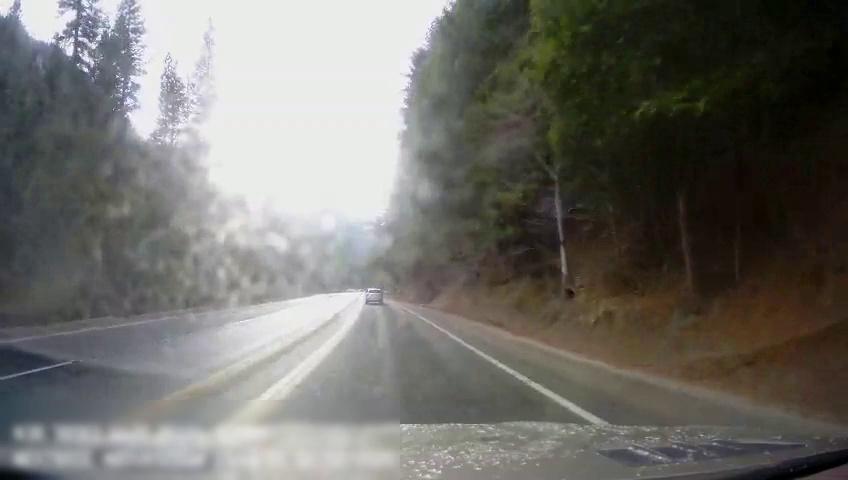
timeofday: Day
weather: Sunny
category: Drivable Space
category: Vehicles | SUV
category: Lanes | Alternate Lane
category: Lanes | Current Lane
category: Lanes | Opposite Lane
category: Lanes | Opposite Lane
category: Lanes | Opposite Lane
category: Lanes | Opposite Lane
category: Lanes | Opposite Lane